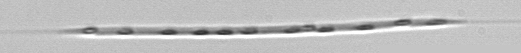
Label: Rhizosolenia